Field crop: maize
Growth stage: 2
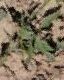
Species: atriplex